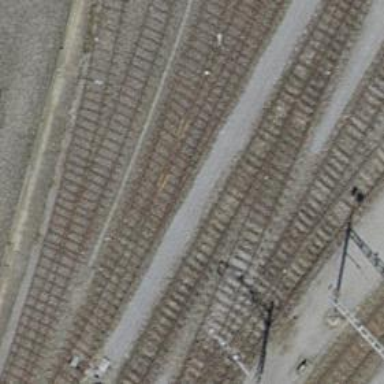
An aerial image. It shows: Single-track electrified railway with contact line. It is spur line for service.